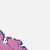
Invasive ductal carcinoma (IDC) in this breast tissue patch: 0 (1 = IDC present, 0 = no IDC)